Question: I have done the necessary coding for inApp purchase and i checked it in the sandbox environment and it is working well . but when i upload the project i don't know how to attach the inApp that i added in the iTunes. After i uploaded my inApp status is same as before , it says "Ready to submit". Below is the image of my inApp status that i used in my app.

can anyone please tell me how to solve this issue. Thanks in advance
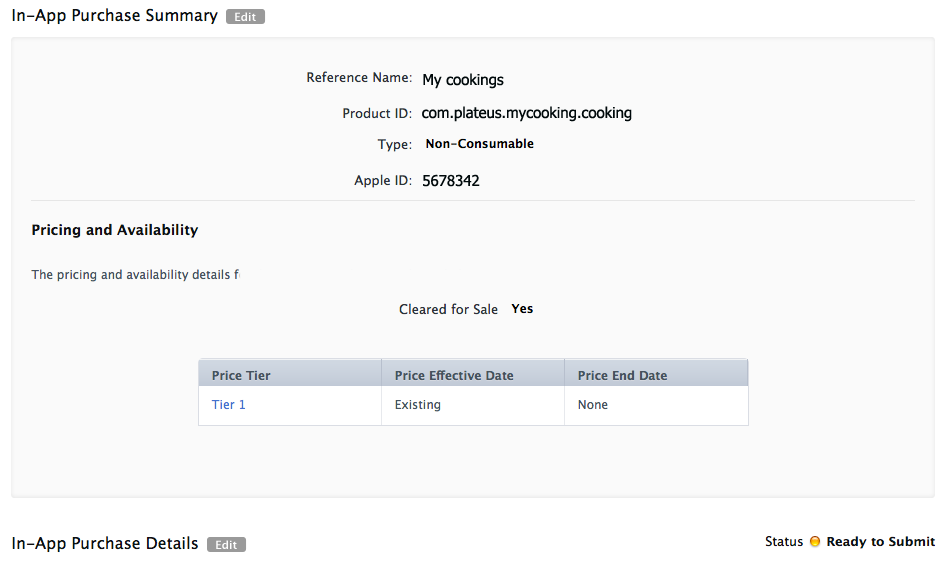
Answer: If you Haven't uploaded your app binary, there's an option of adding In-App Purchases in the App Details in iTunes Connect. So your Product ID/Reference Name will appear in the In-App options of the App.
But
If you've already submitted your app, you cannot implement In-App Purchase in your released app. It has to be "attached" or added in a new binary and re-submitted.